Field crop: maize
Growth stage: 2
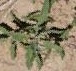
Species: atriplex